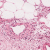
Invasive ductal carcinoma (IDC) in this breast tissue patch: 0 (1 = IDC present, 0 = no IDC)